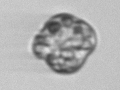
Label: Karenia